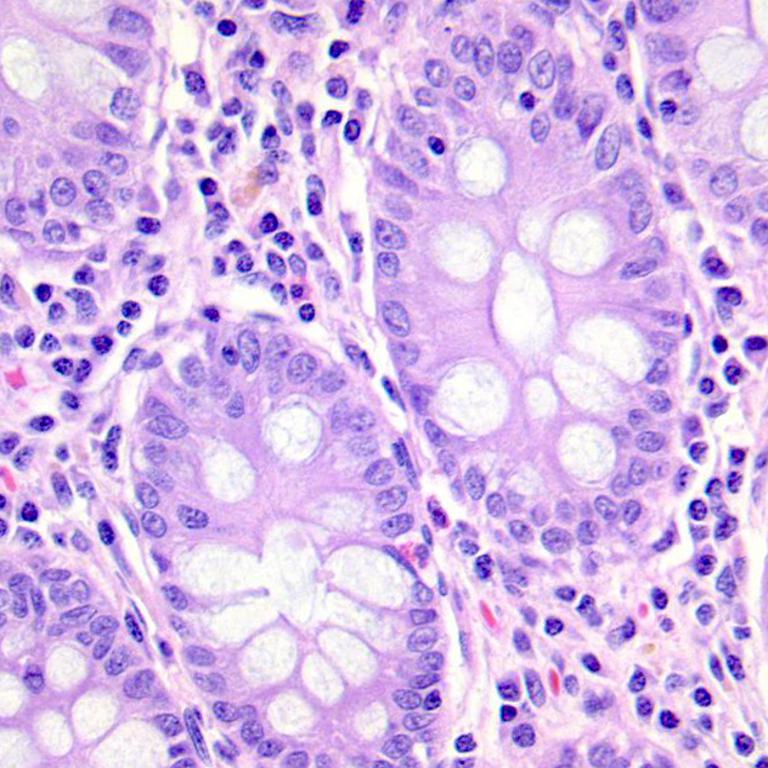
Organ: colon
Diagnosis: benign